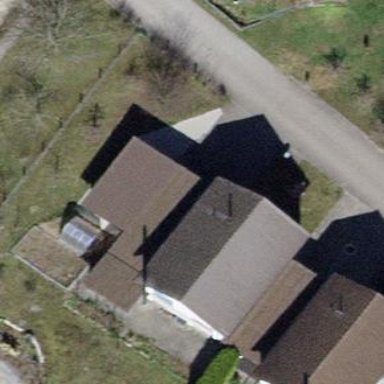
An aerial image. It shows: Semi-detached house with gabled roof.